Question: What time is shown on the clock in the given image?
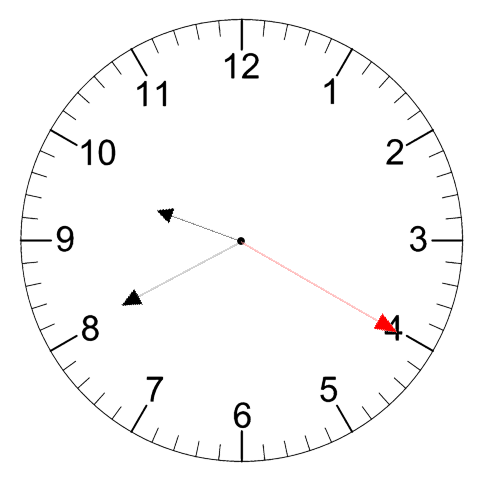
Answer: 09:40:20